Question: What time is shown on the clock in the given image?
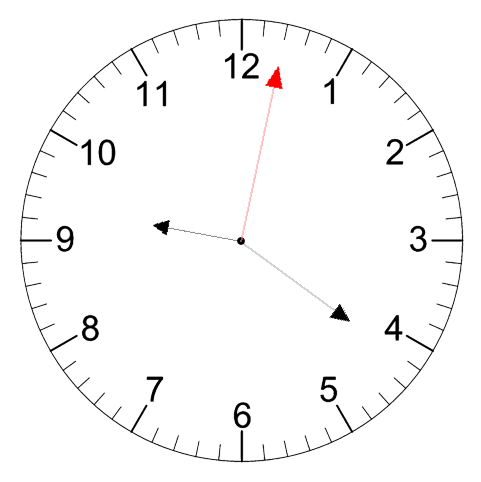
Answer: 09:21:02